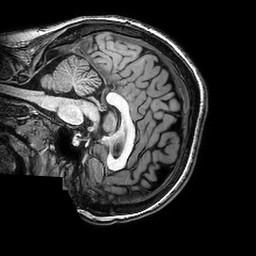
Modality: T1w
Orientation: sagittal
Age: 25
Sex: male
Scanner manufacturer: philips
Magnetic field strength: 3 T
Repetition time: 0.008222 s
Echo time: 0.00377 s